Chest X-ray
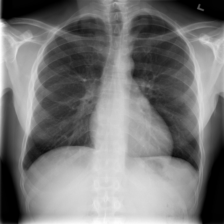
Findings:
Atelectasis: negative
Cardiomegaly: negative
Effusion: negative
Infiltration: negative
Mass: negative
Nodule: negative
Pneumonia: negative
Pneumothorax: negative
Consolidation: negative
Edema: negative
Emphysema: negative
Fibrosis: negative
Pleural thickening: negative
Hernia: negative